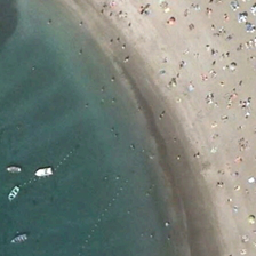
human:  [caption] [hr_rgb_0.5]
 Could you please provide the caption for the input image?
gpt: Four ships floated on the dark blue sea.

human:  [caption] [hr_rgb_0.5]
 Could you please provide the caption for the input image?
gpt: Many people enjoy the sunshine on the curved beach.

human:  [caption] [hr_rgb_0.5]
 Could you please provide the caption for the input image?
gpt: Many people enjoy the sunshine on the curved beach.

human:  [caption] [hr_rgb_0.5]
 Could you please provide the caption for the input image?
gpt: Many people enjoy the sunshine on the curved beach.

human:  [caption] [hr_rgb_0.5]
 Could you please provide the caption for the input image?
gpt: Four ships floated on the deep blue sea.